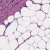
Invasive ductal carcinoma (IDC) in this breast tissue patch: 1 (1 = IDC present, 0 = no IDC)